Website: slack
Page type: billing-address
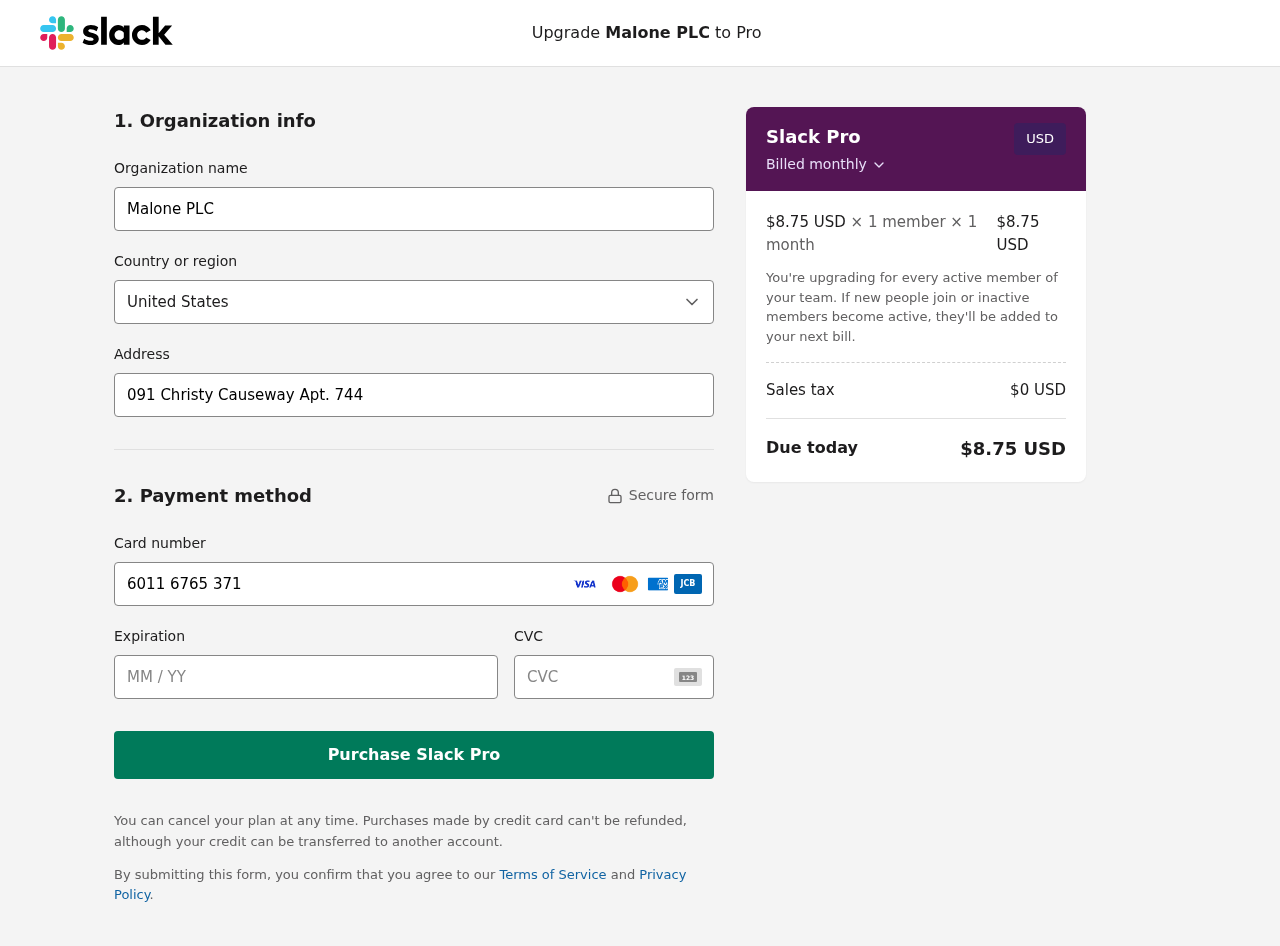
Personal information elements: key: PII_CARD_CVV
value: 621
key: PII_CARD_EXPIRY
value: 12/29
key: PII_CARD_NUMBER
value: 6011 6765 3717 1192
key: PII_COMPANY
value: Malone PLC
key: PII_COUNTRY
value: United States
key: PII_STREET
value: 091 Christy Causeway Apt. 744
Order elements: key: ORDER_PRICE_PER_MEMBER
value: $8.75 USD
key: ORDER_MEMBER_COUNT
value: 1
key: ORDER_MONTH_COUNT
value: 1
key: ORDER_SUBTOTAL
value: $8.75 USD
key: ORDER_TAX
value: $0
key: ORDER_TOTAL
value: $8.75 USD